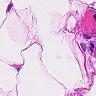
Metastatic tissue present: no